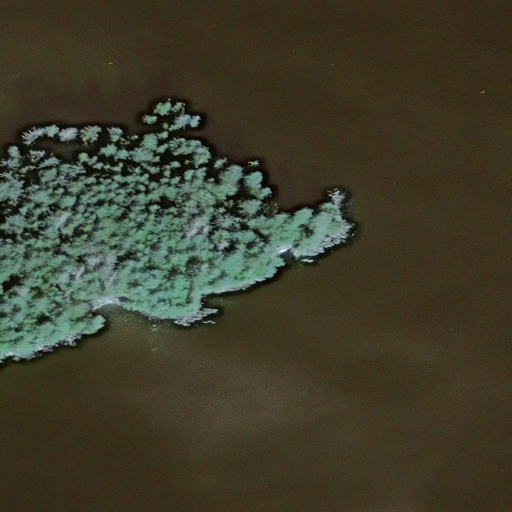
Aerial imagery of cape in Alaska named Luke Point containing only unknown